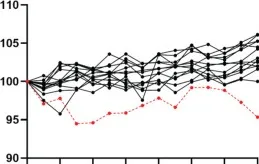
Body weight evolution throughout the study and following BNT162b2 prime and booster. (B) Similar to the other animals belonging to the same experimental group (black lines), the animal of this case report (red dotted line) showed a slight decrease in body weight following primary immunization. In contrast with the other animals, a remarkable 5.7% increase in body weight was observed following booster immunization.
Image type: electrography (ekg)